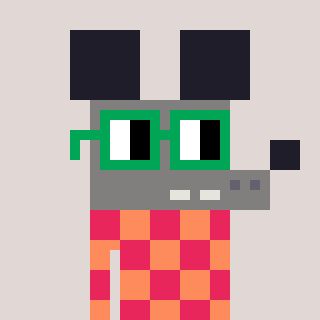
a pixel art character with square green glasses, a mouse-shaped head and a peachy-colored body on a warm background